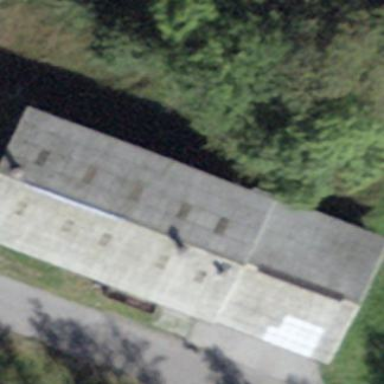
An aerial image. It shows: Farm building.